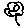
Label: tree